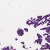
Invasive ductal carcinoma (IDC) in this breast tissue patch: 1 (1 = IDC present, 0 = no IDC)